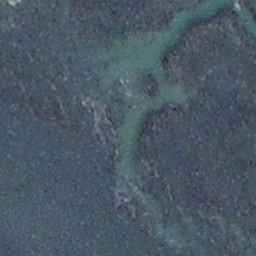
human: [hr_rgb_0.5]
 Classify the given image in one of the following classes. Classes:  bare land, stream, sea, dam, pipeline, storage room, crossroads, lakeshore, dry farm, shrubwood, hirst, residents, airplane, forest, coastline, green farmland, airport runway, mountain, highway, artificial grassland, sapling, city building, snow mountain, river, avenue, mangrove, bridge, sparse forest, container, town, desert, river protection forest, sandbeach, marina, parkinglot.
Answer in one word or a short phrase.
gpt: stream